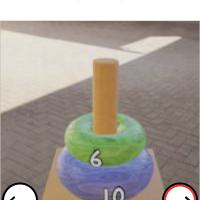
Task: sum
Answer: 16